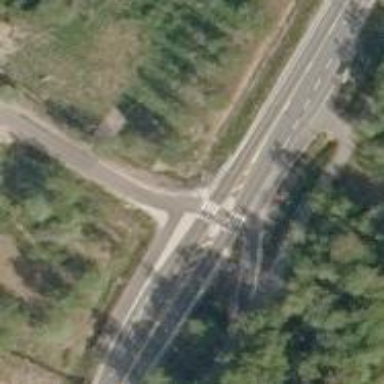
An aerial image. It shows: Asphalt cycleway.